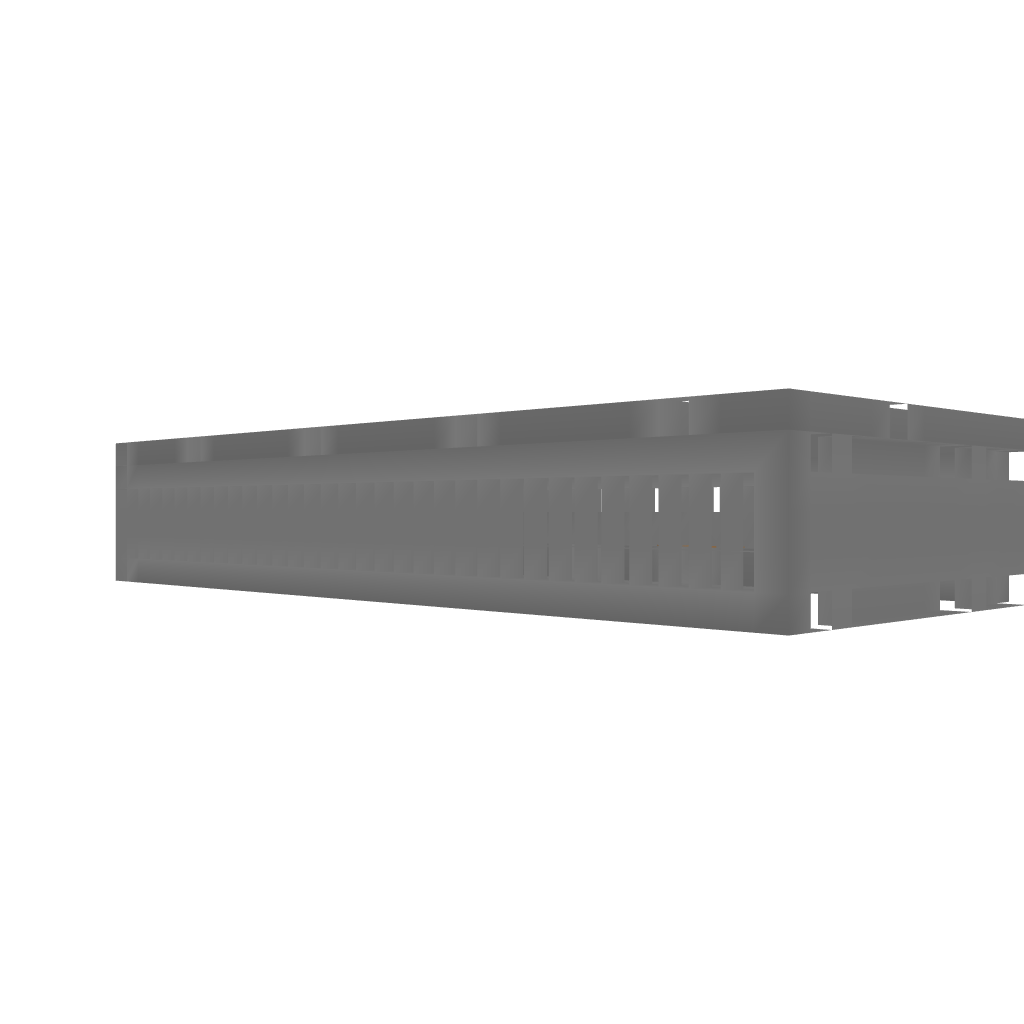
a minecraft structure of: Automatic sorting system bad low quality